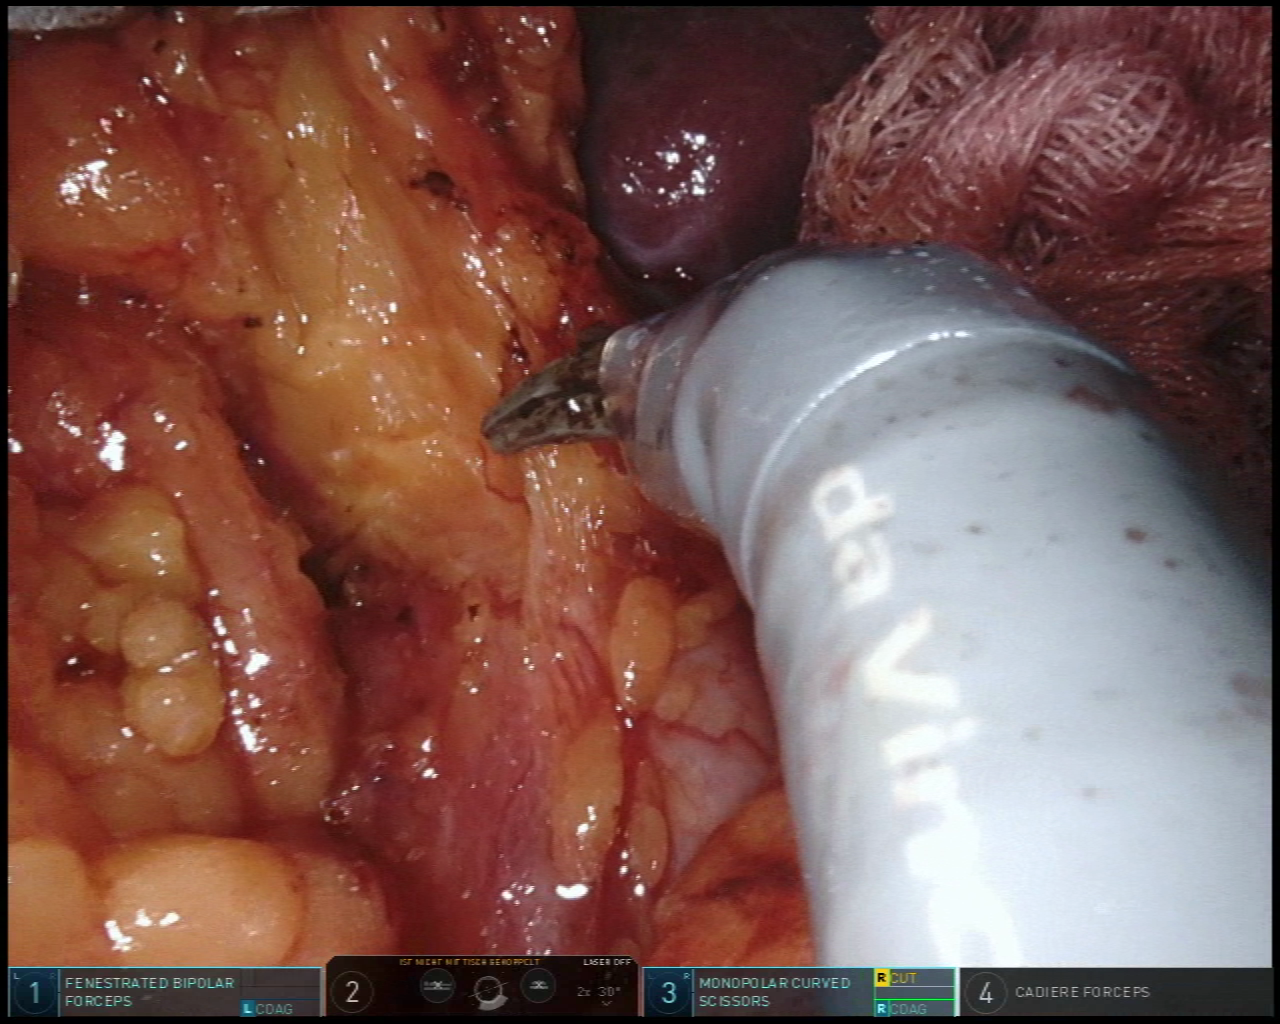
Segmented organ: stomach
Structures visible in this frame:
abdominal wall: no
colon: no
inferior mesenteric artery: no
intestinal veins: no
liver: no
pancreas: no
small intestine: no
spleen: yes
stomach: yes
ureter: no
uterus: no
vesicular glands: no